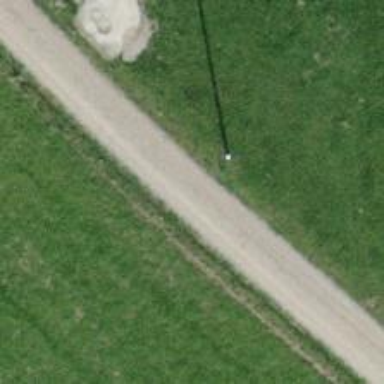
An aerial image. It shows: Power pole.